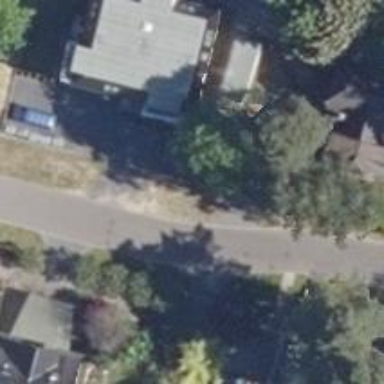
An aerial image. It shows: Residential road with asphalt surface.